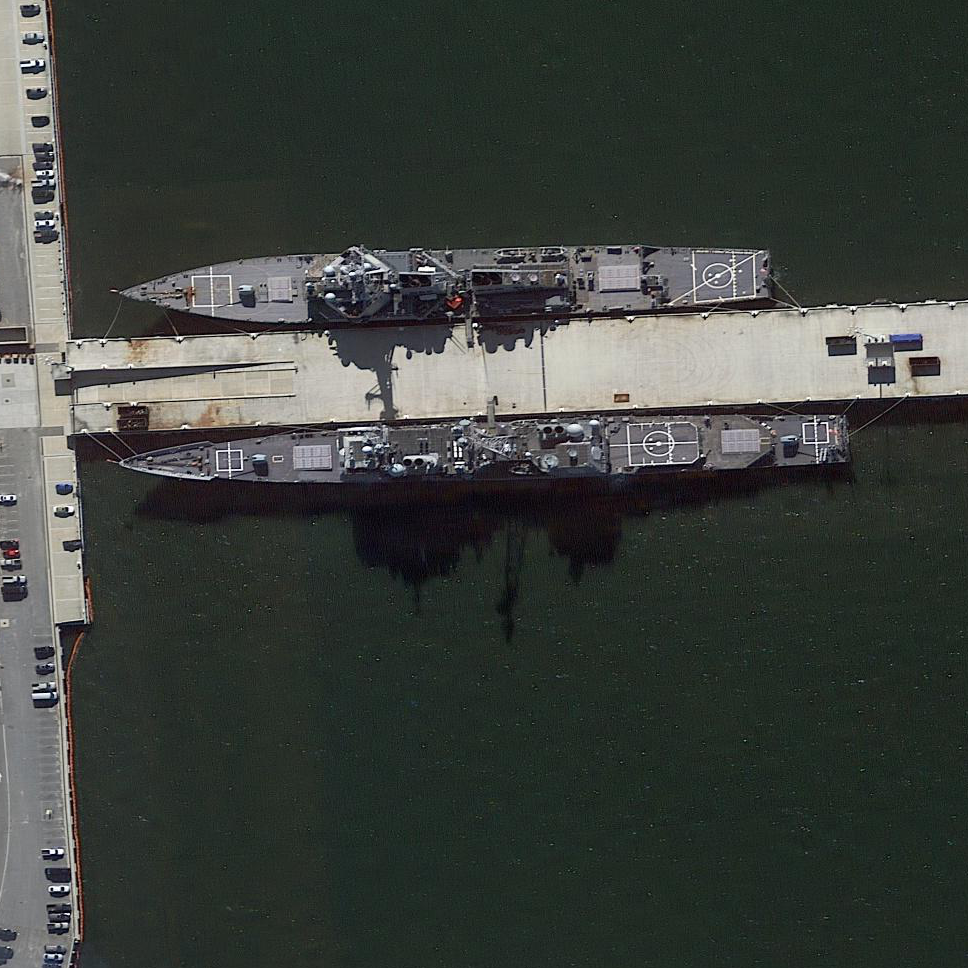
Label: cruiser